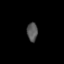
Tissue: lung
Cell type: Others
Senescence score: 0.2158
Nuclear area (px): 195
Mean DAPI intensity: 86.159